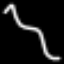
Label: squiggle